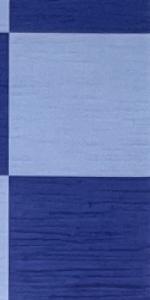
Label: Empty